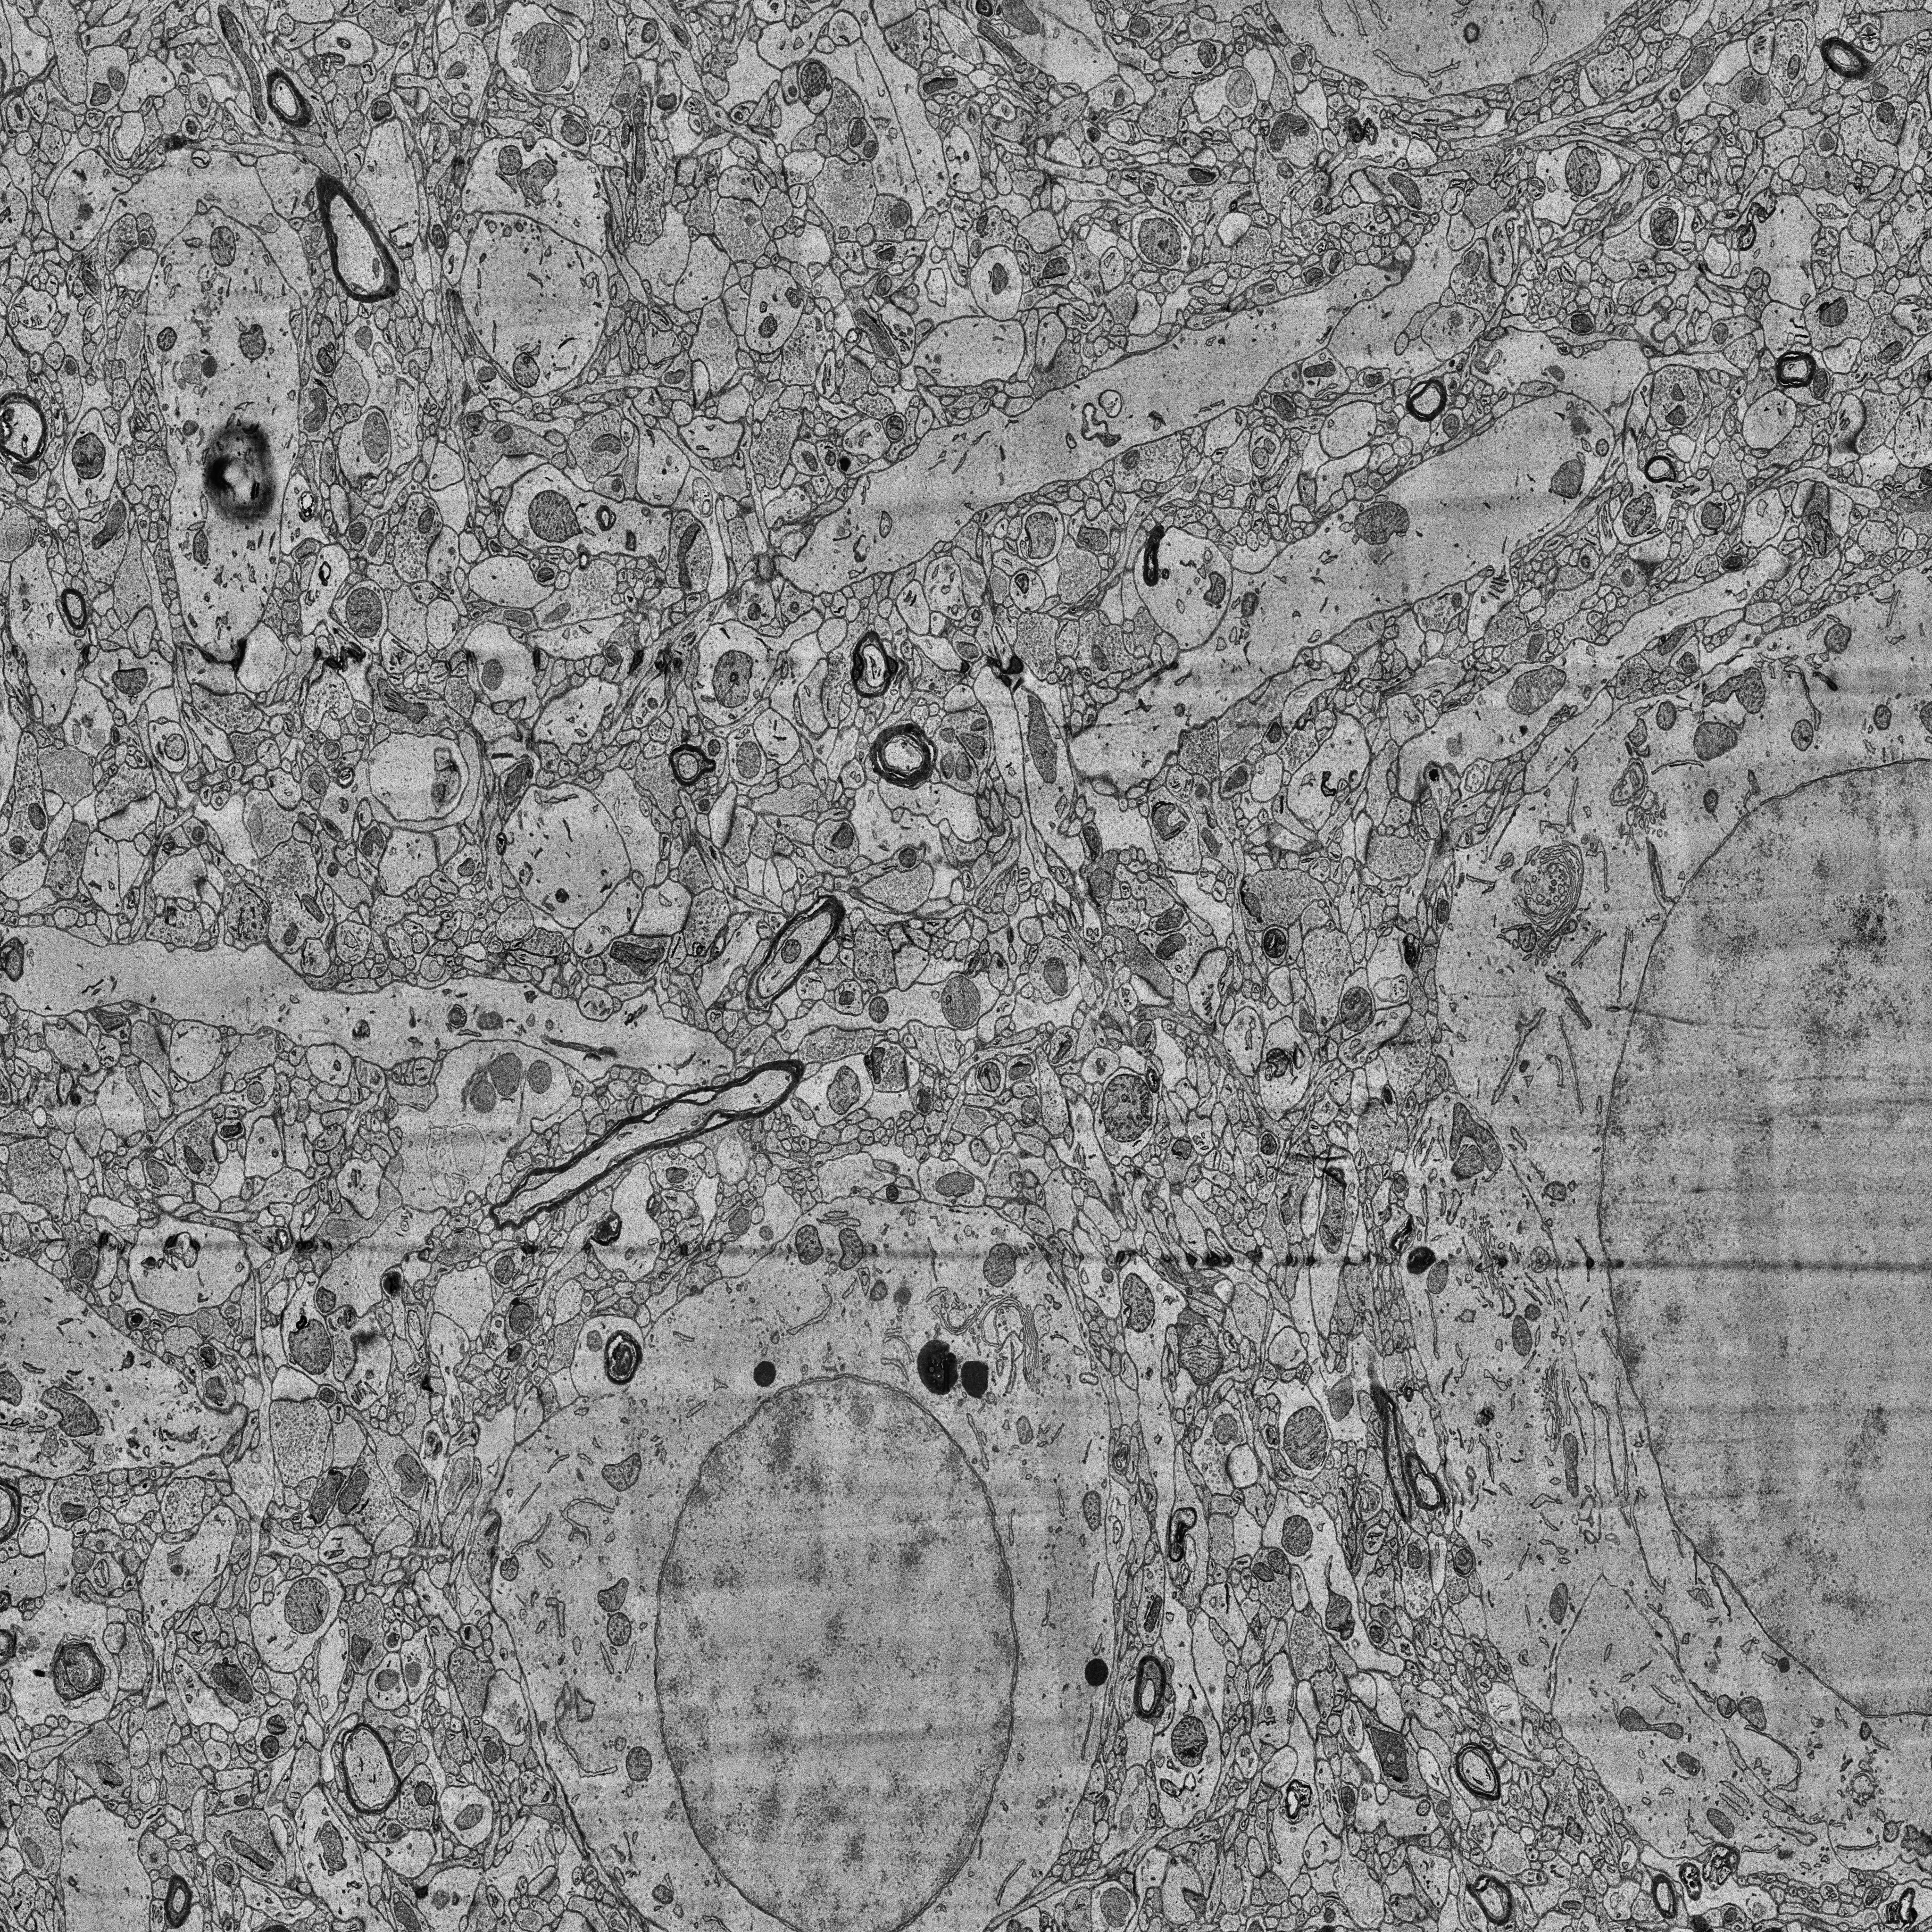
Electron microscopy slice of human cortex tissue
Slice depth (z): 387
Mitochondria instances in slice: 389